Question: How can I create a border (gradient from #color1 to transparent) around the activity using XML styles? Please see the image below.

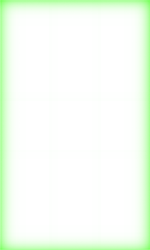
Answer: With plain XML this is not possible (as far as I know). But you can use the 9-patch images in order to do this. Just create one with the <URL> from the sdk.